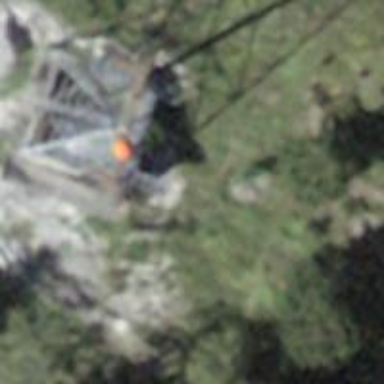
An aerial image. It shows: Pylon used for aerialway.